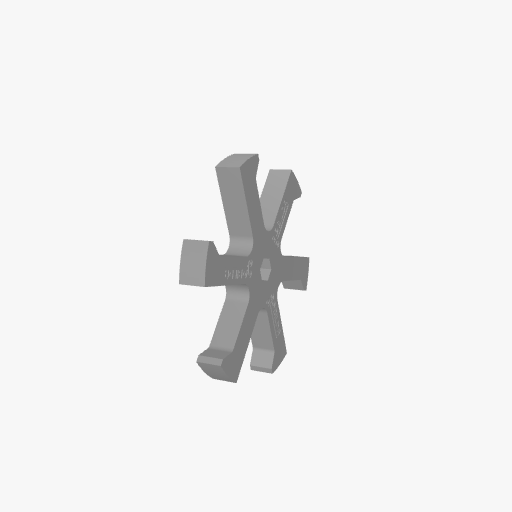
Part: BootWheel72OD